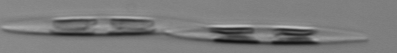
Label: Pseudo-nitzschia